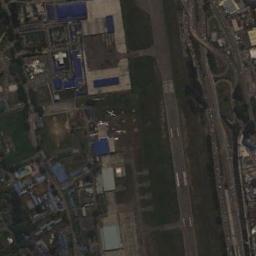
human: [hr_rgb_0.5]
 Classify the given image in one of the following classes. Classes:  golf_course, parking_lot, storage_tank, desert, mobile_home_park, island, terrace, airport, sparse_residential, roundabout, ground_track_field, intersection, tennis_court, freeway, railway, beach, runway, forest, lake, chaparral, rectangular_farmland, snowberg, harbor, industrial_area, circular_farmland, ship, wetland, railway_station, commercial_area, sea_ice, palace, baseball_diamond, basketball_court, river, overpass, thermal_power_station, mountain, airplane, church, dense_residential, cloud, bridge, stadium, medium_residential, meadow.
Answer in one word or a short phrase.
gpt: airport